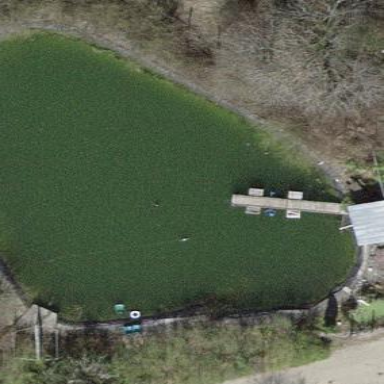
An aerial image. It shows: Peaceful pond surrounded by nature.